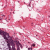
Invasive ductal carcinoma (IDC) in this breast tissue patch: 0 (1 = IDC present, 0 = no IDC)